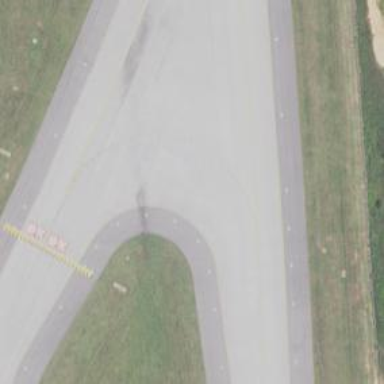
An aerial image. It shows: View of taxiway at the airport.